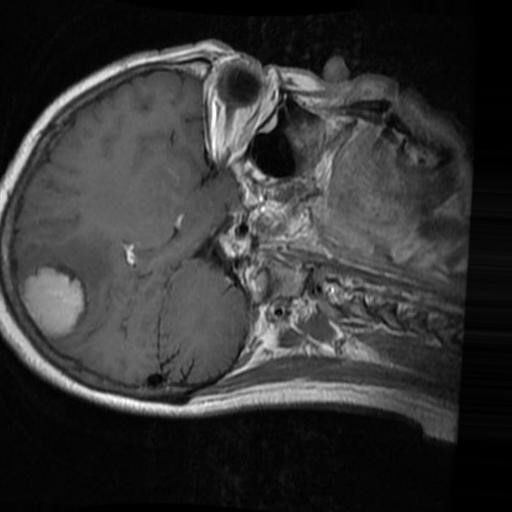
Label: brain_menin